Interaction volume radius: 10 \u00c5
Interaction volume height: 30 \u00c5
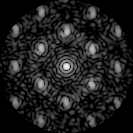
Disorder parameter: 0.4222